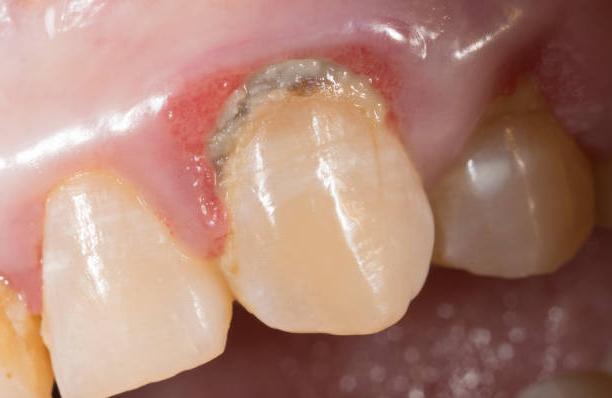
Condition: Calculus